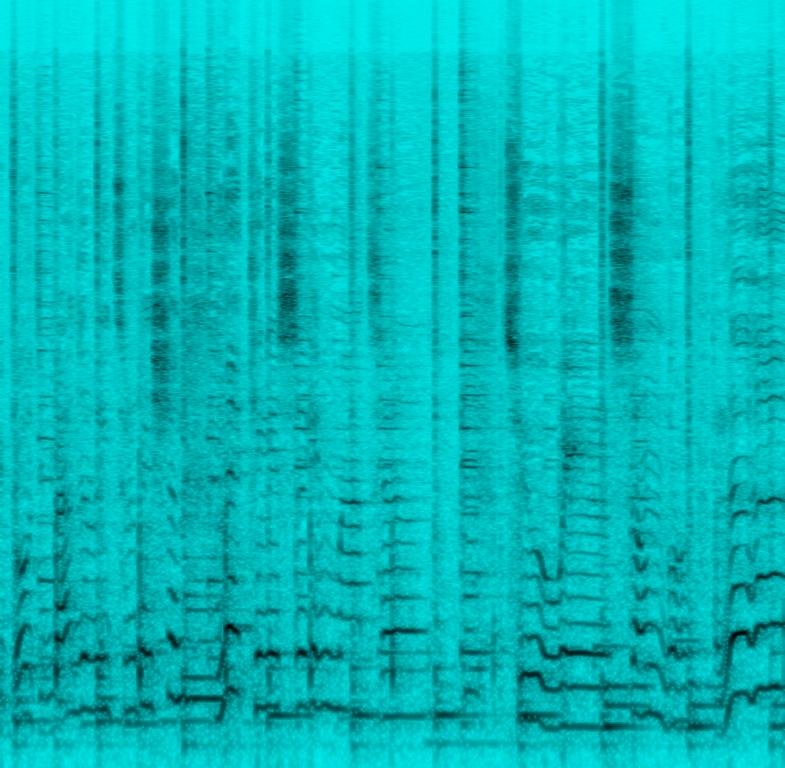
This is an acoustic performance of a k-pop piece. The lead is a male vocal that is singing gently and melodically in the Korean language. He is also playing an acoustic guitar as the melodic background of the piece. The song is in the major scale which gives it this positive and uplifting aura. This piece could be used in the soundtrack of a coming-of-age/teenage drama TV series that takes place in Korea. It could also be playing in the background of a coffee house.